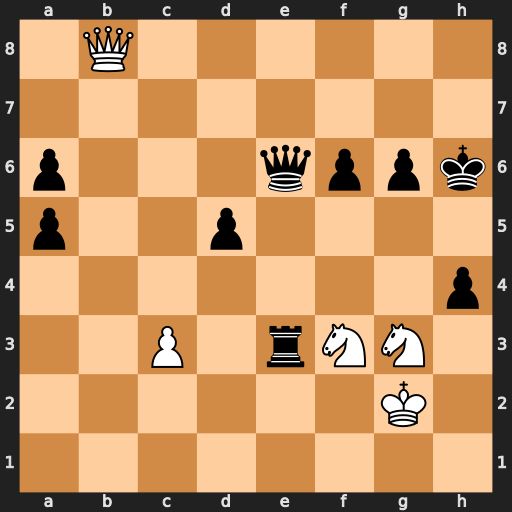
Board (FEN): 1Q6/8/p3qppk/p2p4/7p/2P1rNN1/6K1/8
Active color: w
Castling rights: -
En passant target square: -
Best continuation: Qh8#